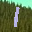
Label: 1